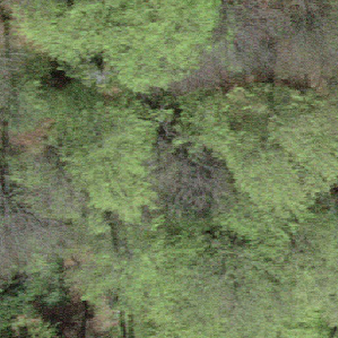
Label: other